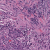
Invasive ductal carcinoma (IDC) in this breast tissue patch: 1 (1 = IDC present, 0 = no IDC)